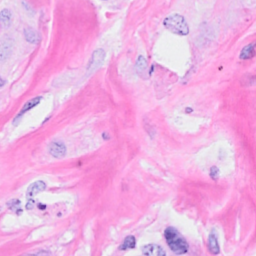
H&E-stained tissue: Breast